Question: I have a custom actioncolumn in my grid like this:
'''
Ext.define('Profiler.view.Common.ActionColumn', {
alias: 'widget.asaActionColumn',
extend: 'Ext.grid.column.Action',
items: [{
iconCls: 'edit',
tooltip: __("Edit"),
handler: function (grid, rowIndex, colIndex) {
this.fireEvent('itemedit', grid, rowIndex, colIndex);
}
}, {
iconCls: 'delete',
tooltip: __("Delete"),
handler: function (grid, rowIndex, colIndex) {
this.fireEvent('itemdelete', grid, rowIndex, colIndex);
}
}, {
iconCls: 'information',
tooltip: __("Info"),
handler: function (grid, rowIndex, colIndex) {
this.fireEvent('PersonageInformation', grid, rowIndex, colIndex);
}
}]
});
'''
but when render page not working:

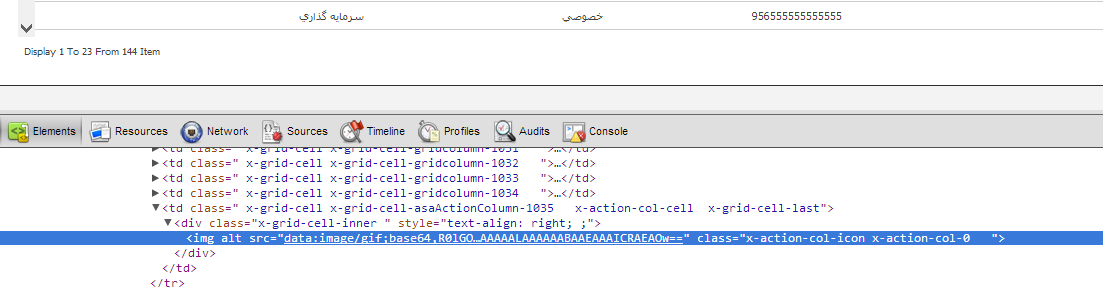
Answer: oh.i get it.i override constructor like this:
'''
Ext.define('Profiler.view.Common.ActionColumn', {
alias: 'widget.asaActionColumn',
extend: 'Ext.grid.column.Action',
constructor: function (config) {
this.initialConfig = config;
this.itemId = config.itemId = (config.itemId || config.id || Ext.id());
this.callParent(arguments);
this.items = [{
iconCls: 'Edit',
tooltip: __("Edit"),
handler: function (grid, rowIndex, colIndex) {
this.fireEvent('itemedit', grid, rowIndex, colIndex);
}
}, {
iconCls: 'delete',
tooltip: __("Delete"),
handler: function (grid, rowIndex, colIndex) {
this.fireEvent('itemdelete', grid, rowIndex, colIndex);
}
}, {
iconCls: 'information',
tooltip: __("Info"),
handler: function (grid, rowIndex, colIndex) {
this.fireEvent('PersonageInformation', grid, rowIndex, colIndex);
}
}];
},
});
'''